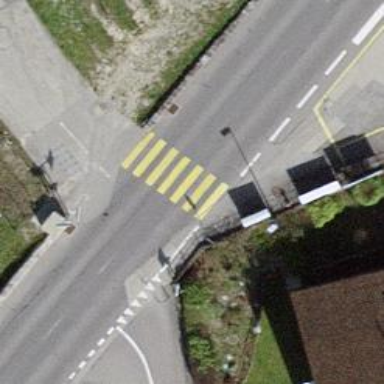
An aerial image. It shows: Zebra crossing on the road.